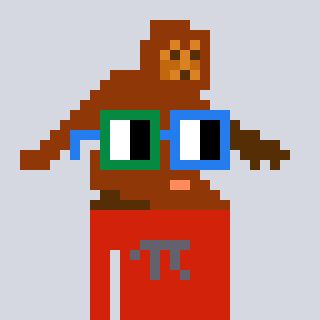
a pixel art character with square green and blue glasses, a bigfoot-shaped head and a red-colored body on a cool background